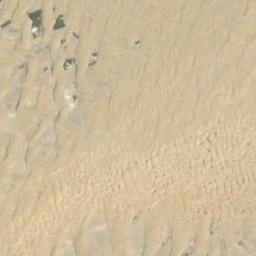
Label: desert